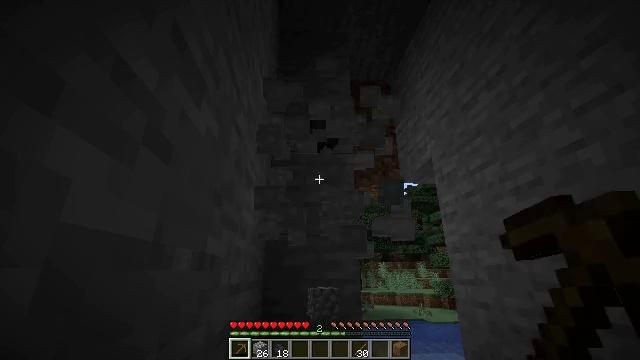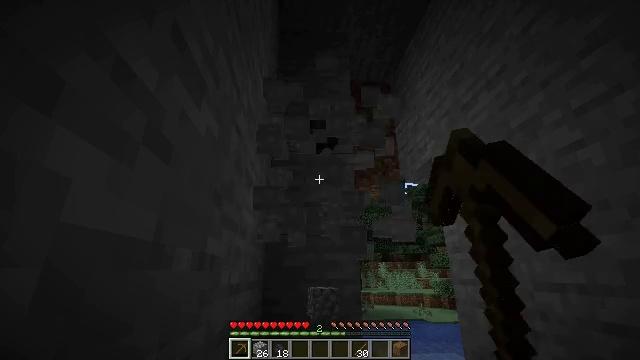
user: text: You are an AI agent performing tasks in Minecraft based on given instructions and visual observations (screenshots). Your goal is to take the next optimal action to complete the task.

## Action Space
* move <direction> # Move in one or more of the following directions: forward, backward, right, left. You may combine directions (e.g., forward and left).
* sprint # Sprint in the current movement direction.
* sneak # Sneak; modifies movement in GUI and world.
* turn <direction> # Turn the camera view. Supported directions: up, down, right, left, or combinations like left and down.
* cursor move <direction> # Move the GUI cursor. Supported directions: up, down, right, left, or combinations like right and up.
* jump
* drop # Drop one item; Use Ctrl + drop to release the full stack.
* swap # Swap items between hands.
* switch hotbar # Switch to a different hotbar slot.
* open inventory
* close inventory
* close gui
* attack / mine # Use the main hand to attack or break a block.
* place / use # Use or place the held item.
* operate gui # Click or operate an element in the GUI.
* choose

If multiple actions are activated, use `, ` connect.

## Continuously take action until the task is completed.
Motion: motion action
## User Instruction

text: Mine stone underground.
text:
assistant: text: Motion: attack / mine
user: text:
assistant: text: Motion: attack / mine